Question: Count the number of objects in the diagram.
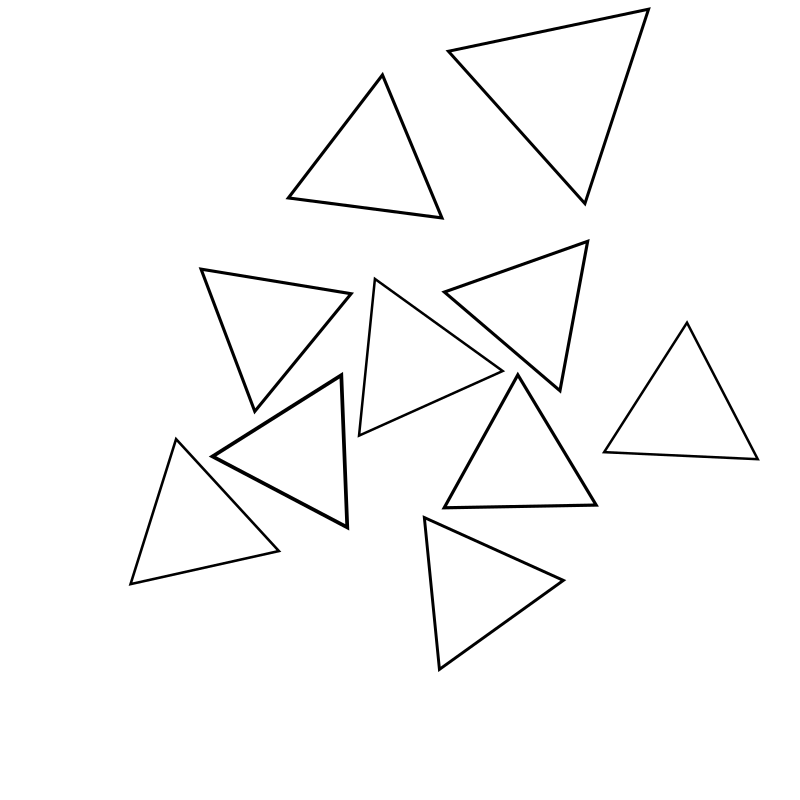
Answer: 10